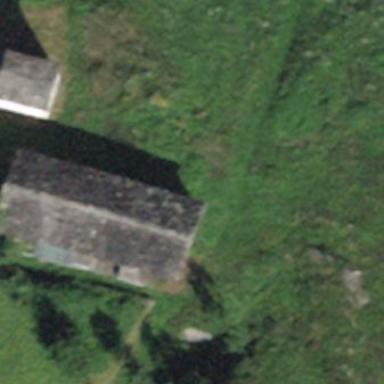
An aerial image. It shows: Hut.